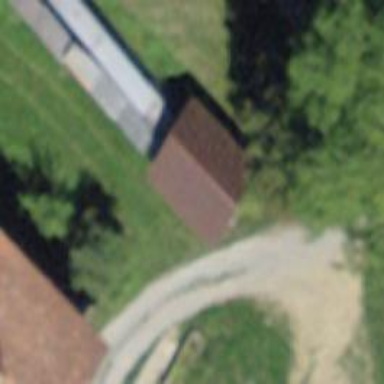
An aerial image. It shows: Barn.